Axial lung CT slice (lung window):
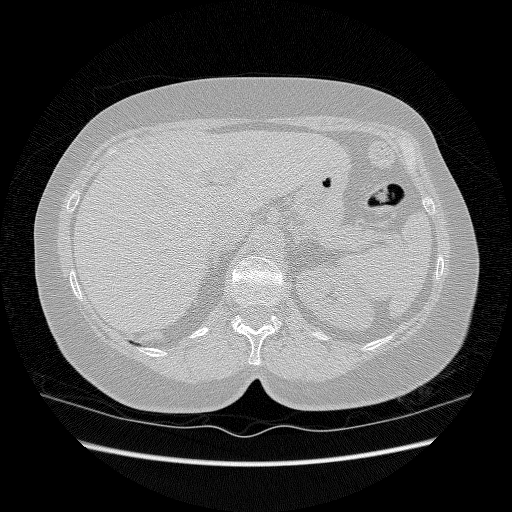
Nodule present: no